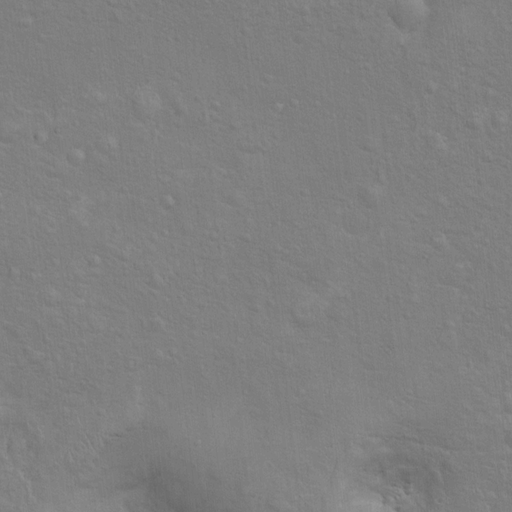
Objects detected: cone, cone